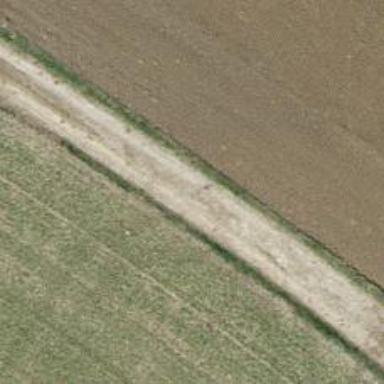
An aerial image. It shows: Well-maintained track road of grade 1.